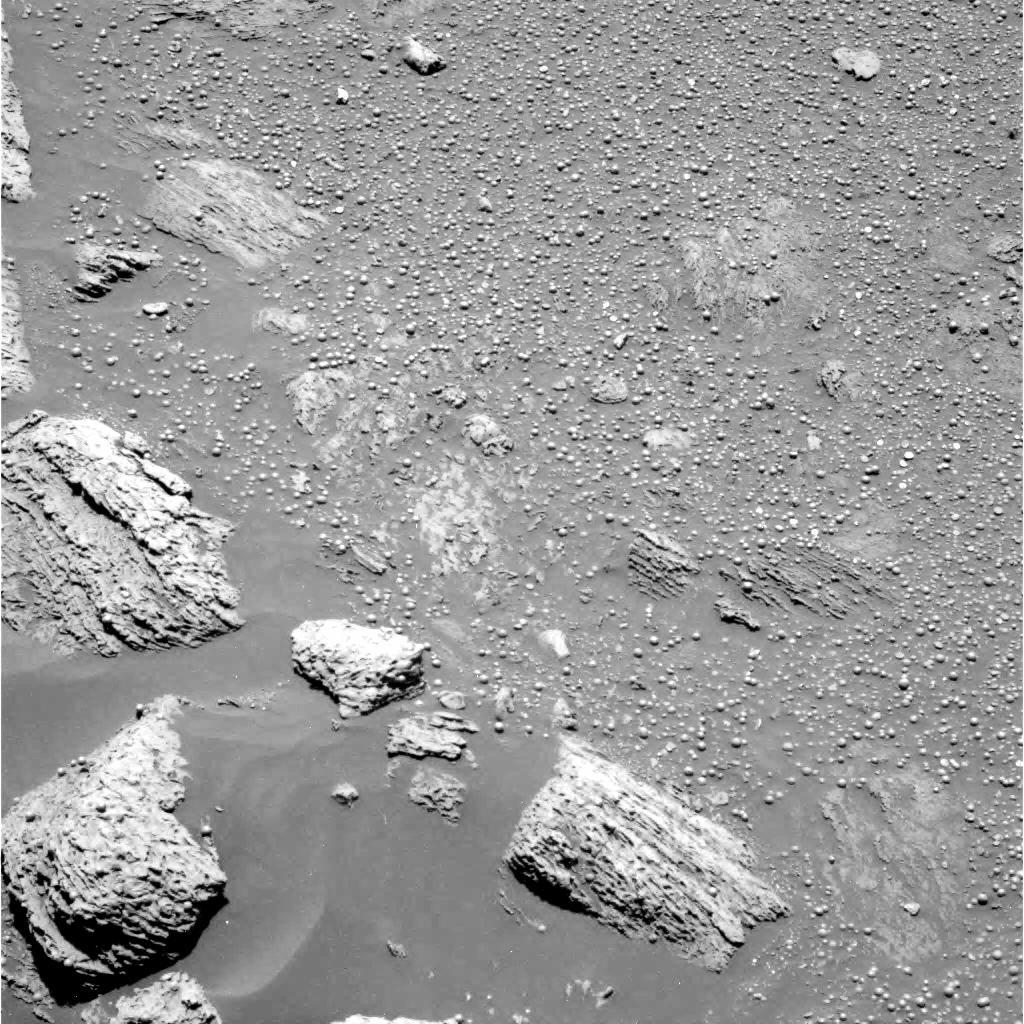
Terrain classes present: Bedrock, Gravel / Sand / Soil, Rock, Shadow